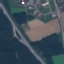
Land use / land cover: Highway